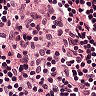
Metastatic tissue present: no